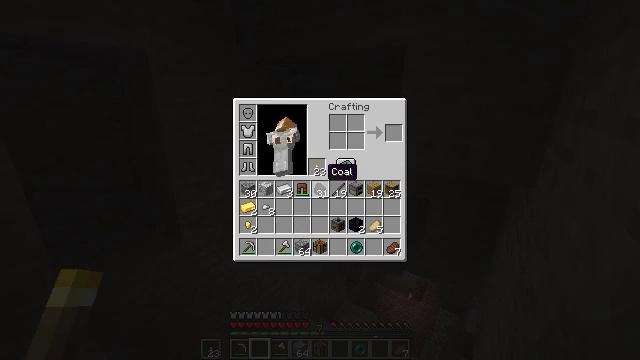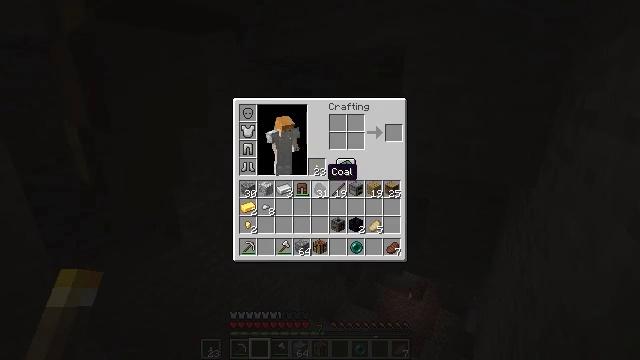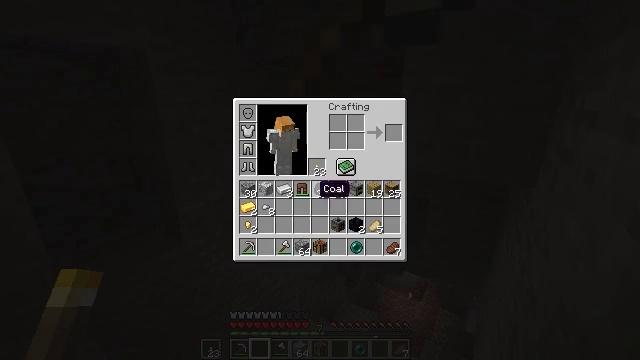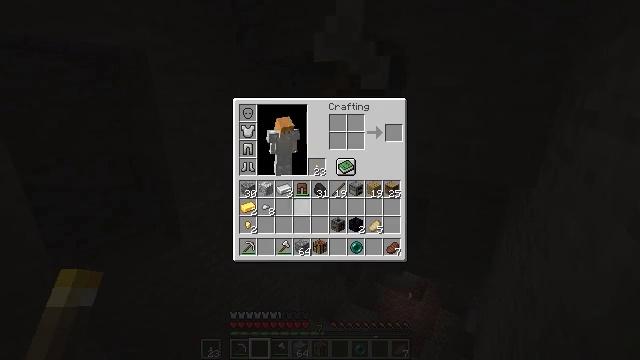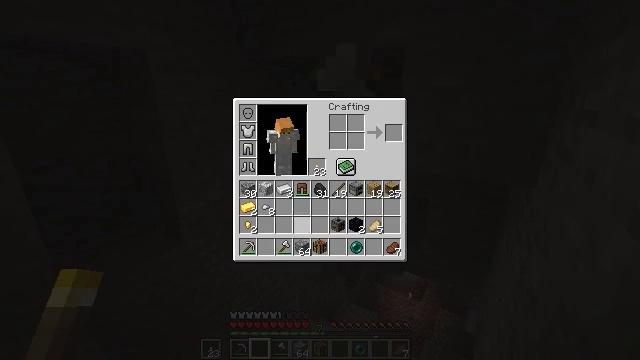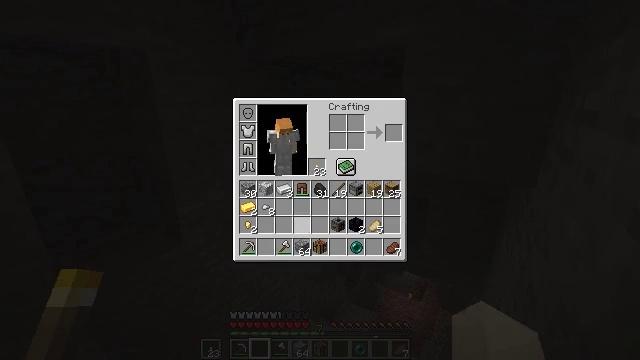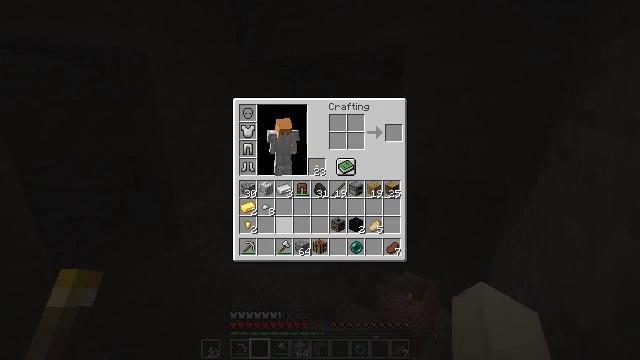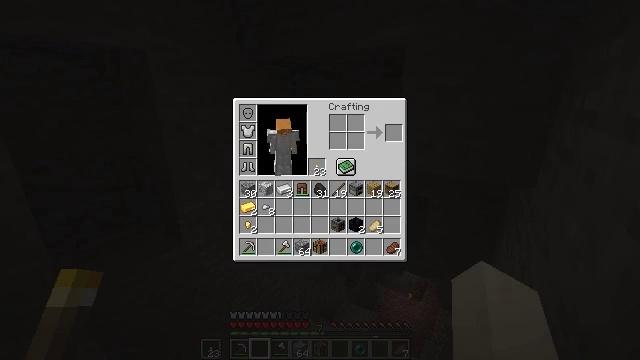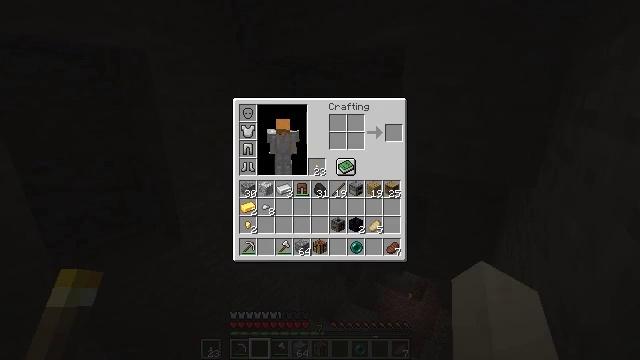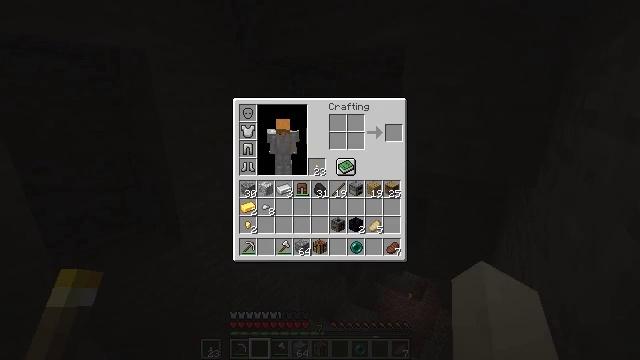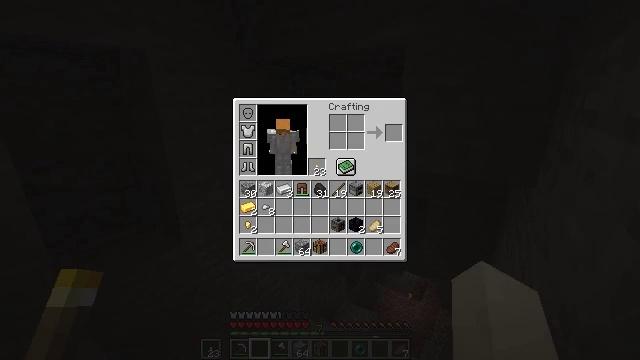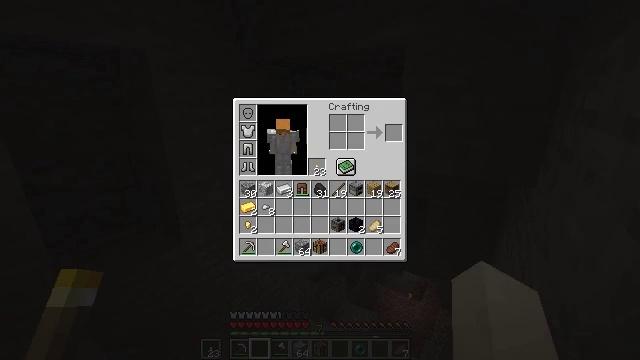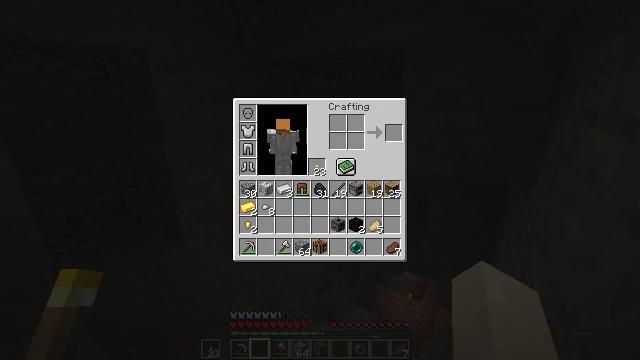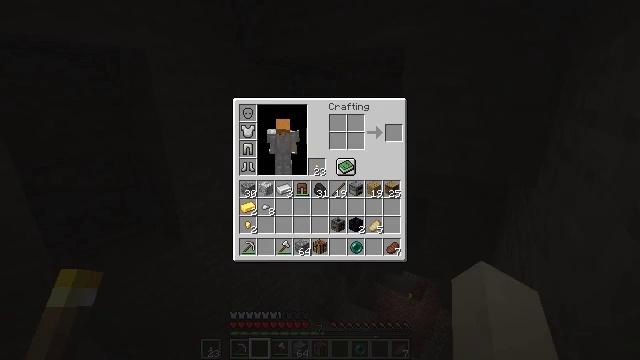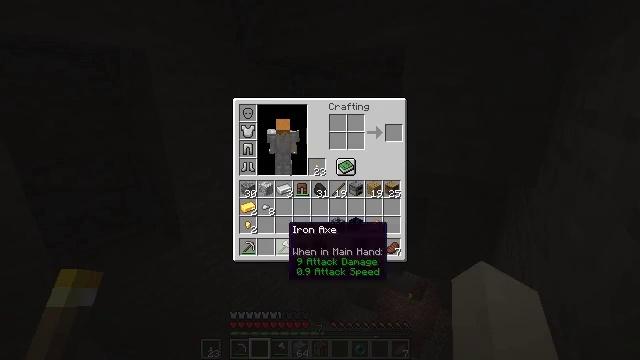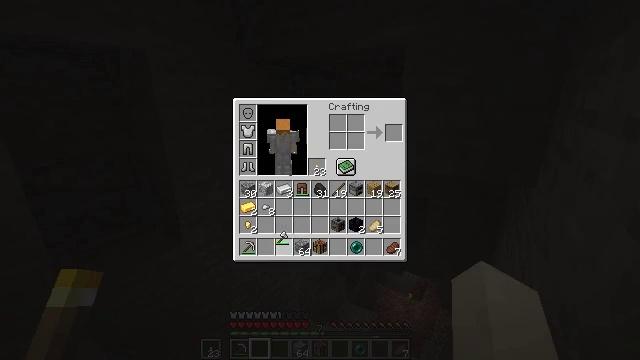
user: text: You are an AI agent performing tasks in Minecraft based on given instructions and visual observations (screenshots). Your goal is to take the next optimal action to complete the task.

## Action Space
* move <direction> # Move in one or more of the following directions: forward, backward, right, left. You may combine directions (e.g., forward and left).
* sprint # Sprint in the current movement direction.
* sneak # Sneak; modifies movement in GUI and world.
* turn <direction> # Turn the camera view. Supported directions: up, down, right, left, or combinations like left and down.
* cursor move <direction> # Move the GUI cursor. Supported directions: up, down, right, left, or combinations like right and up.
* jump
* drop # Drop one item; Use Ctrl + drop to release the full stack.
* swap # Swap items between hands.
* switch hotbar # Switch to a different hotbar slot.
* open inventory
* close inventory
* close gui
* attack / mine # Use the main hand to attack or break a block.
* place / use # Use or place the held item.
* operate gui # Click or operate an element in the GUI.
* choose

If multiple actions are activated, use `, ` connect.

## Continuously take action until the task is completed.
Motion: motion action
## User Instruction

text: Drop a diorite block.
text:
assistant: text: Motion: open inventory
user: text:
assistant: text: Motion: cursor move left and down, open inventory
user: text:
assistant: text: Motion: cursor move down, open inventory
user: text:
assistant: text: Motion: cursor move down
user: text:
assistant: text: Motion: no_op
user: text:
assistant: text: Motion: cursor move left
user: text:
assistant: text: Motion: cursor move left
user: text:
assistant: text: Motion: no_op
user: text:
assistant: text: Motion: no_op
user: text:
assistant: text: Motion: no_op
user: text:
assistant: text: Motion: no_op
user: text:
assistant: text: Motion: no_op
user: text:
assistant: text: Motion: no_op
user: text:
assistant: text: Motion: no_op
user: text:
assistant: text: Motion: operate gui
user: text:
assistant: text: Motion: operate gui
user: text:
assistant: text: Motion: no_op
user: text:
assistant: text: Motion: no_op
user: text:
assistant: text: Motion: no_op
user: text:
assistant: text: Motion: no_op
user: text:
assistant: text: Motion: no_op
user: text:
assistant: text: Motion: no_op
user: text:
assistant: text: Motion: no_op
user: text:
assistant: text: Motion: operate gui
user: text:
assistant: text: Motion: operate gui
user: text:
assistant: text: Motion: operate gui
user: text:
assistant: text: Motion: operate gui
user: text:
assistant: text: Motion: no_op
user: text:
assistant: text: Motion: no_op
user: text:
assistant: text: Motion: no_op